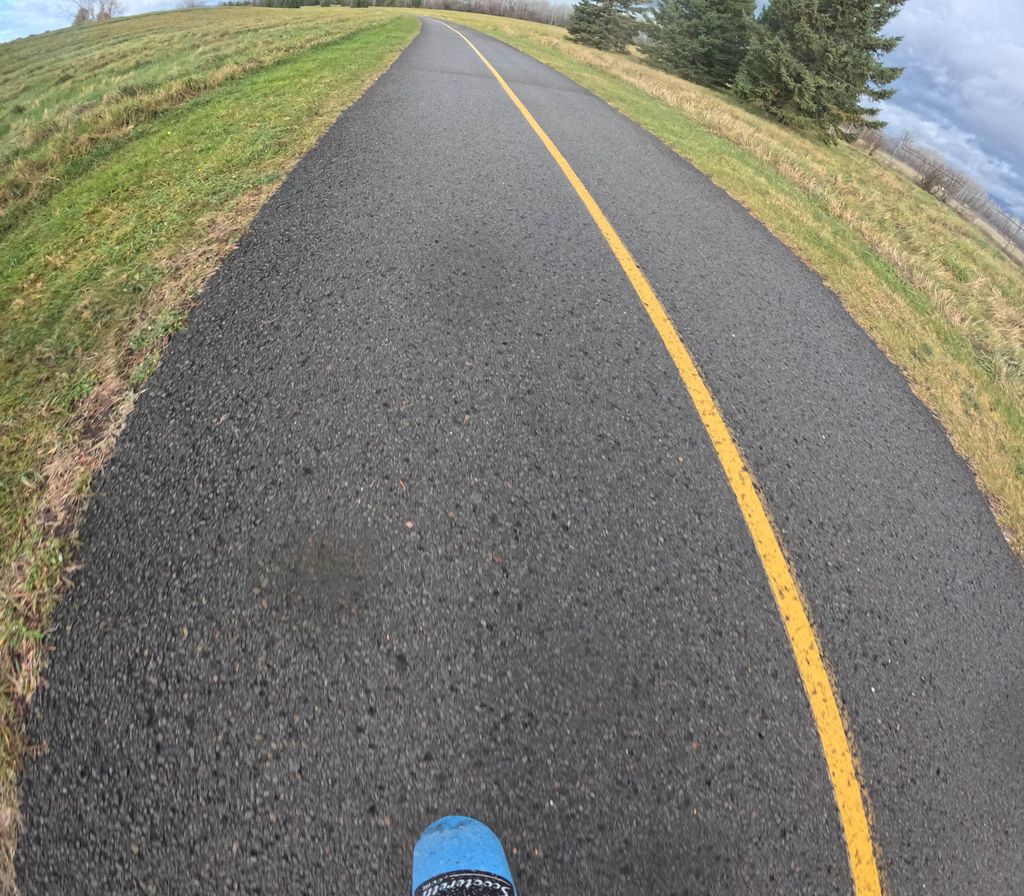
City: ottawa-gatineau